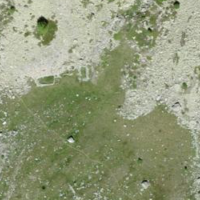
EUNIS habitat code: 26
Species observed at this site:
Phoenicurus ochruros